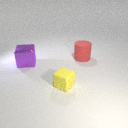
large red rubber cylinder behind small yellow rubber cube